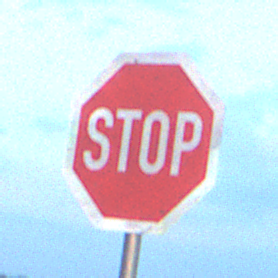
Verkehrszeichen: Stop
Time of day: SunriseSunset
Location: Outdoor (Nature)
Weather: PartlyCloudy
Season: NotSpecified
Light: Natural